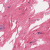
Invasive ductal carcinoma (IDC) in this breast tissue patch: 0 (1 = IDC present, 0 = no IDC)